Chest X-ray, AP view. Patient: 23 years old, sex F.
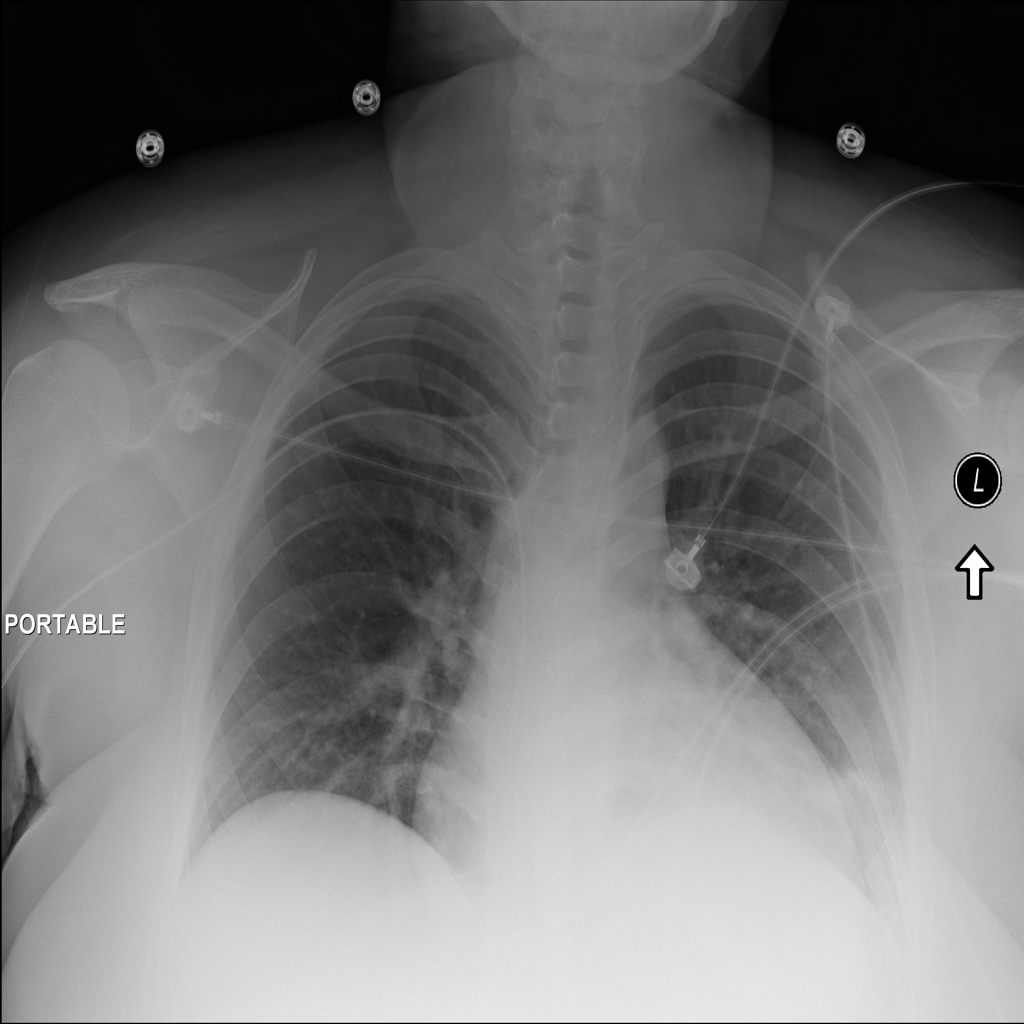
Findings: Atelectasis